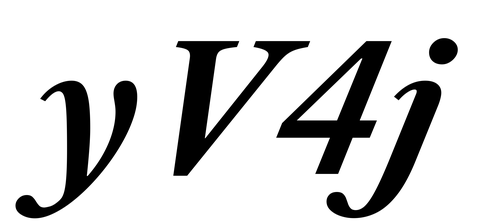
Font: LibreCaslonText-Italic_Bold_Italic